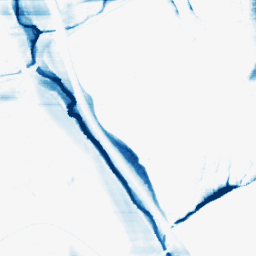
Category: morphological
Decomposition family: morphological_rect
Decomposition parameters: operation: closing
width: 50
height: 3
Upsampling method: quartic
Upsampling parameters: scale: 4
Upsampling scale: 4